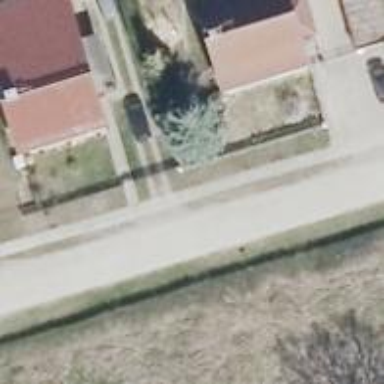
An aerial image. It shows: Concrete sidewalk that functions as footway.